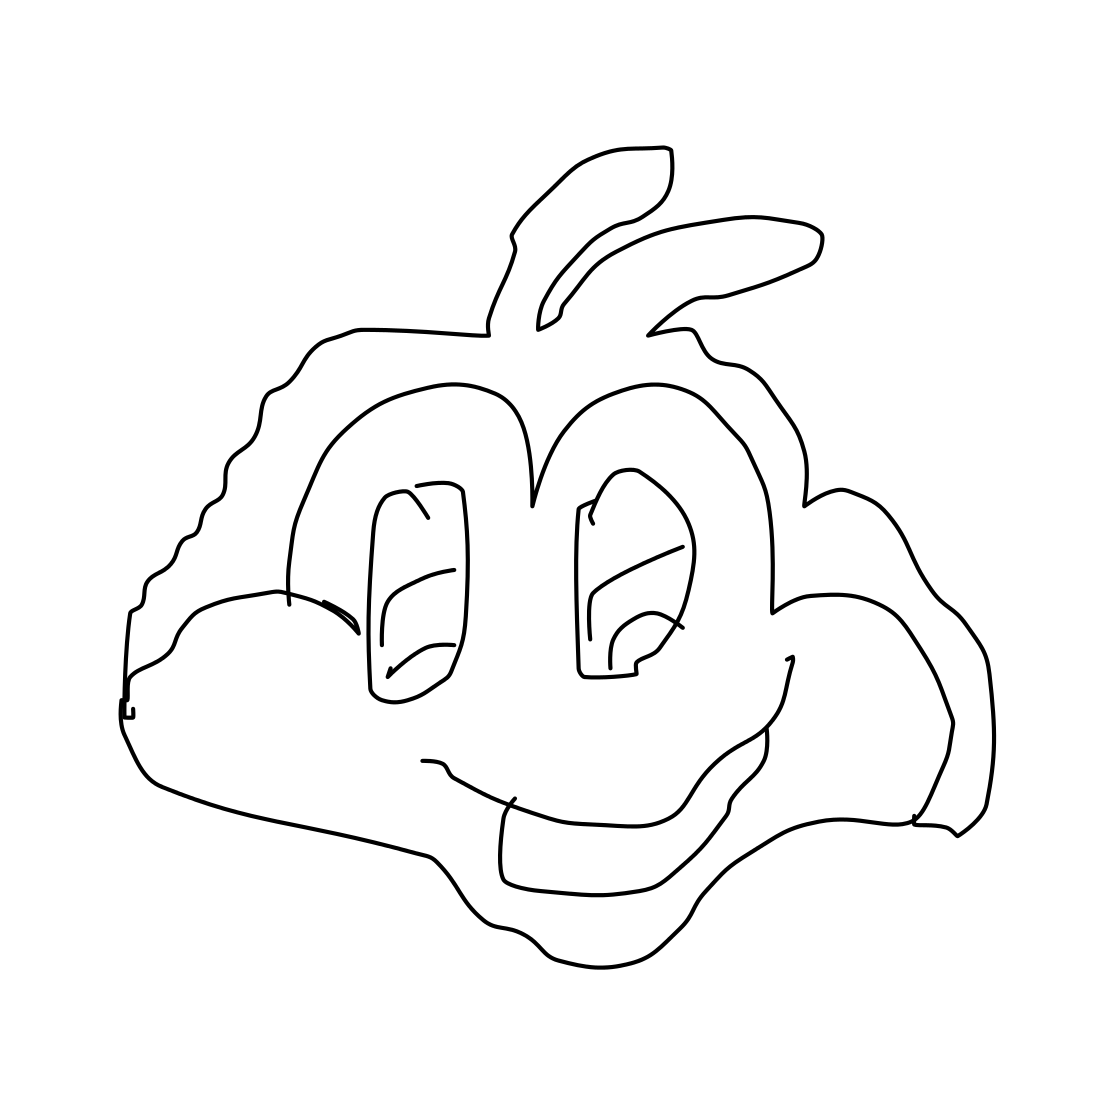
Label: monkey